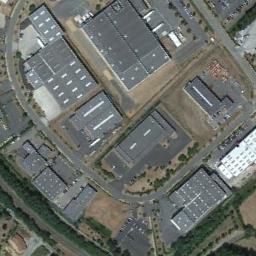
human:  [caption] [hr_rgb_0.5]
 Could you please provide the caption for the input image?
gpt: Neatly planned factories and roads in an industrial area with good greening .

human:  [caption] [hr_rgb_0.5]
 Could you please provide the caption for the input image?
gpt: Many houses of different shapes are in the industrial area .

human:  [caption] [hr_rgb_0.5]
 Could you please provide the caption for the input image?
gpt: The industrial area has some gray buildings of different sizes and some roads go through the industrial area .

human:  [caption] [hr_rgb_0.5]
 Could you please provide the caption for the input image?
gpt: There are some black buildings on the industrial area .

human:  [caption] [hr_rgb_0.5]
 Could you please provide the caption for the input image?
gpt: The buildings in the industrial area are juxtaposed .